Field crop: maize
Growth stage: 1
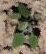
Species: chenopodium